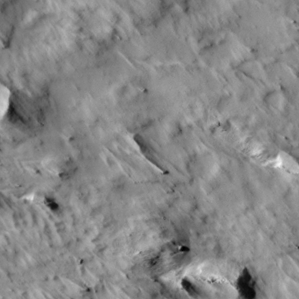
Label: non_frost